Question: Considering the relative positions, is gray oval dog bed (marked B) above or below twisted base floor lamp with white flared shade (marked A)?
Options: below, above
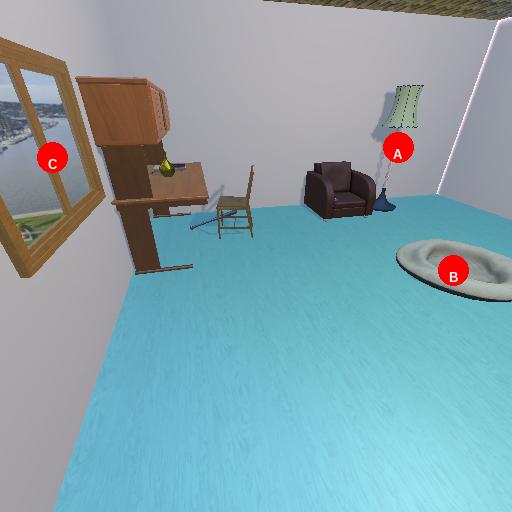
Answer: below